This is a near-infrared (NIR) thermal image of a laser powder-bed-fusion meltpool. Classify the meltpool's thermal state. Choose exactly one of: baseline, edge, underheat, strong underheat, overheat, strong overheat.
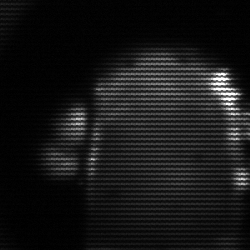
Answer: baseline